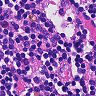
Metastatic tissue present: no